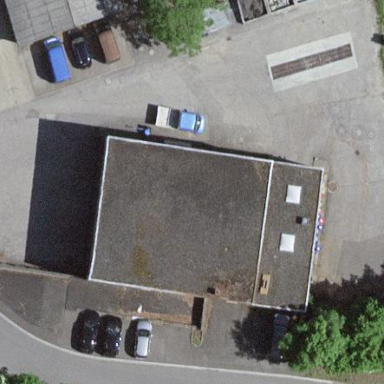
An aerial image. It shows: Industrial building.